Question: I am trying to access config.xml file from my JAVA program. But its showing me "File Not Found".
Here is my project structure. I am using eclipse.

So now I want to read "conf/config-file.xml". How should I do that?
Note:
- -
Please help
Thank you!!
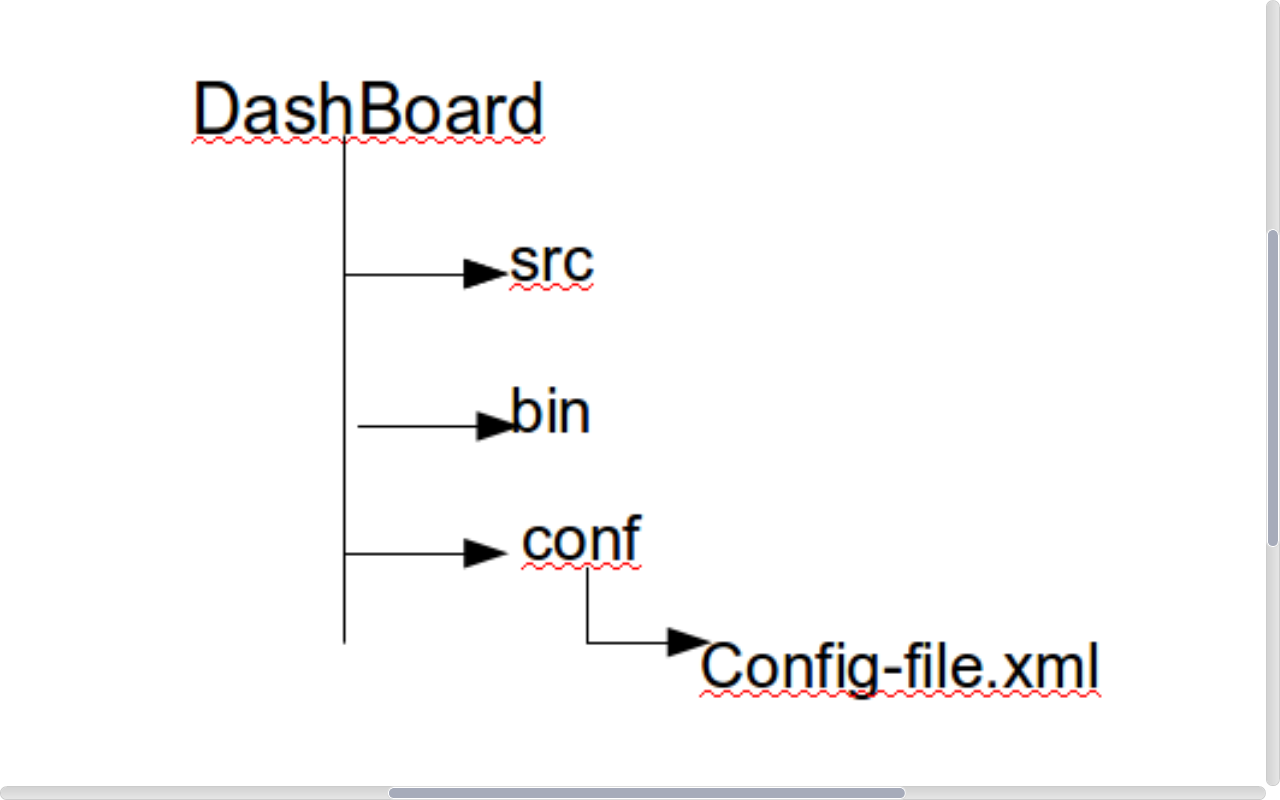
Answer: Using "user.dir" property of Java System Variable, you can access your file.
'''
System.getProperty("user.dir") + File.separator + "conf" + File.separator + "config-file.xml"
'''